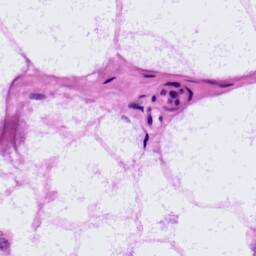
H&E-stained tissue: LymphNode